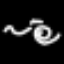
Label: squiggle